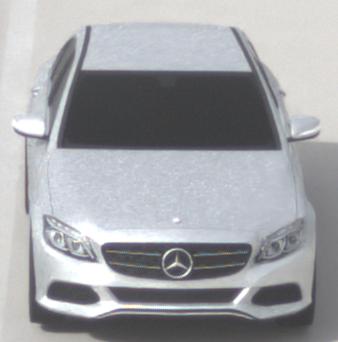
Make: Mercedes-Benz
Model: C 160
Detailed model: C-Class (205) Limousine
Model produced from: 2015/04
Model produced until: 2018/04
Doors: 4
Color: white
Road condition: dry road
Daytime: morning or afternoon
Contrast: low contrast